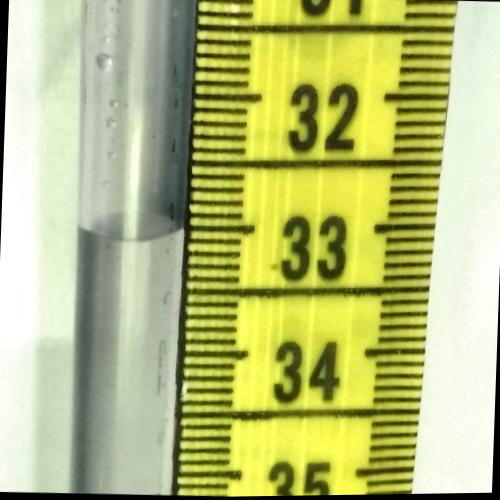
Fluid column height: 33.1 cm